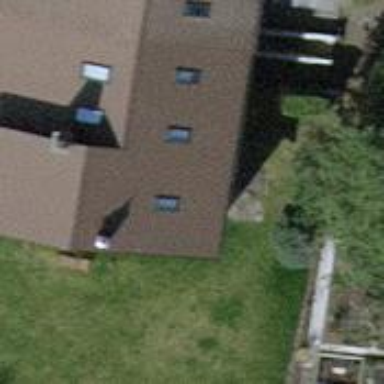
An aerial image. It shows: Terrace building.